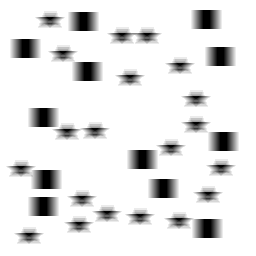
Squares: 12
Triangles: 0
Stars: 20
Total shapes: 32